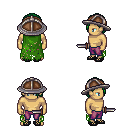
a pixel art fantasy rpg character, male body template, human, tanned skin, green tattered cape, magenta pants, green bangs hairstyle, chain helm, ghillies, dagger, four views (front, back, left, right), 2x2 character sprite sheet, small pixel art, hard edges, no anti-aliasing